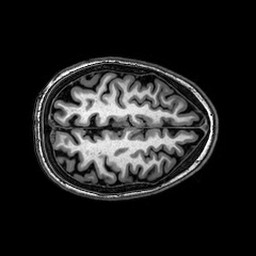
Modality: T1w
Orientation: axial
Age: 22
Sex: female